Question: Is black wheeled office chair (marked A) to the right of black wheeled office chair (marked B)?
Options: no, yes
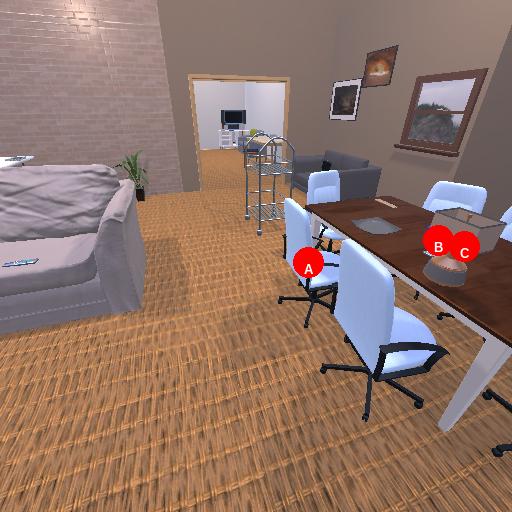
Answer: no